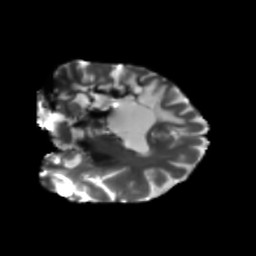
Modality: T2w
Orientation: coronal
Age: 31
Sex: female
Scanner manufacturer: siemens
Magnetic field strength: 3 T
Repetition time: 5.25 s
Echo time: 0.08 s